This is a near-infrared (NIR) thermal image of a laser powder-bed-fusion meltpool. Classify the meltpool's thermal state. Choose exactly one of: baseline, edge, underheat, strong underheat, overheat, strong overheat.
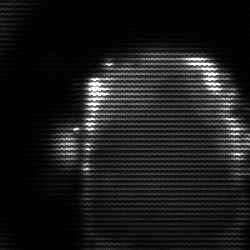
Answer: baseline